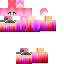
A female human skin with pale skin, wearing blonde long hair dressed in a red hoodie and red pants, featuring a closed mouth.